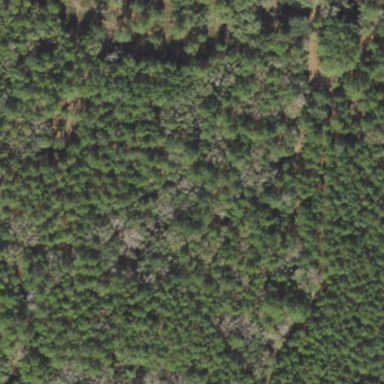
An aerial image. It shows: Beautiful woodland area.